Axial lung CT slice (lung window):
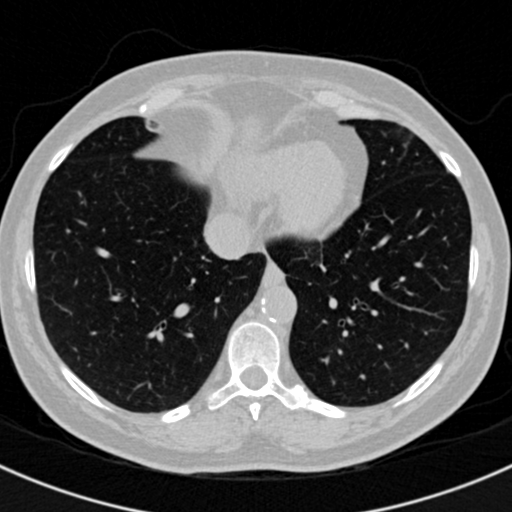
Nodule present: no